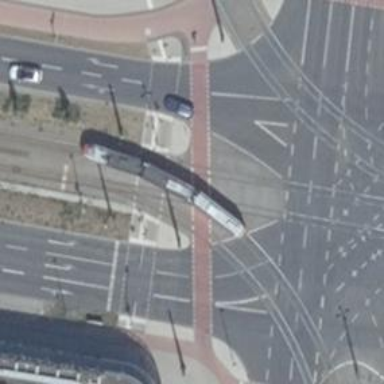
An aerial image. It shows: Railway crossing with traffic signals and lights.